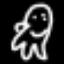
Label: octagon